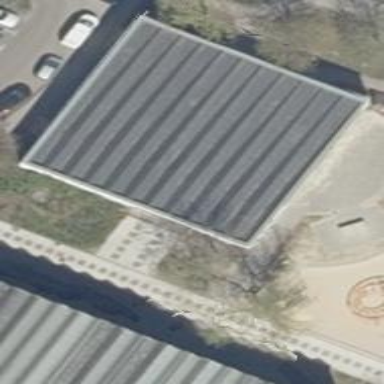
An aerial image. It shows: School building with flat roof.